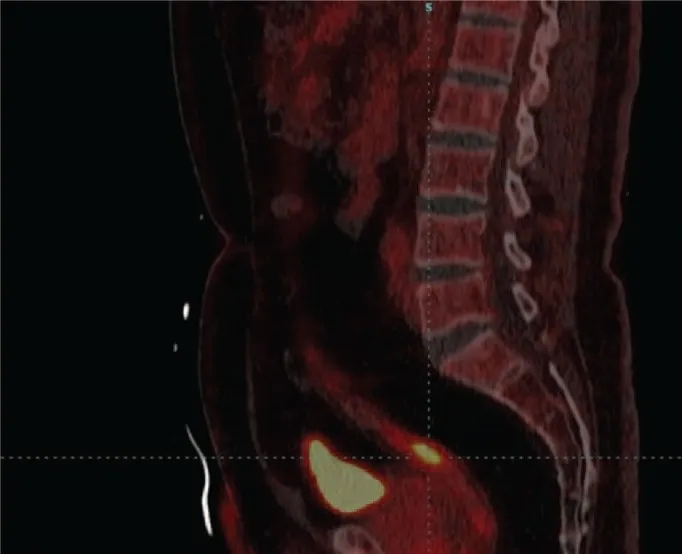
Sagittal view of FDG-PET/CT: abnormal increased radioactive uptake in the upper rectum.
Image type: radiology (pet)